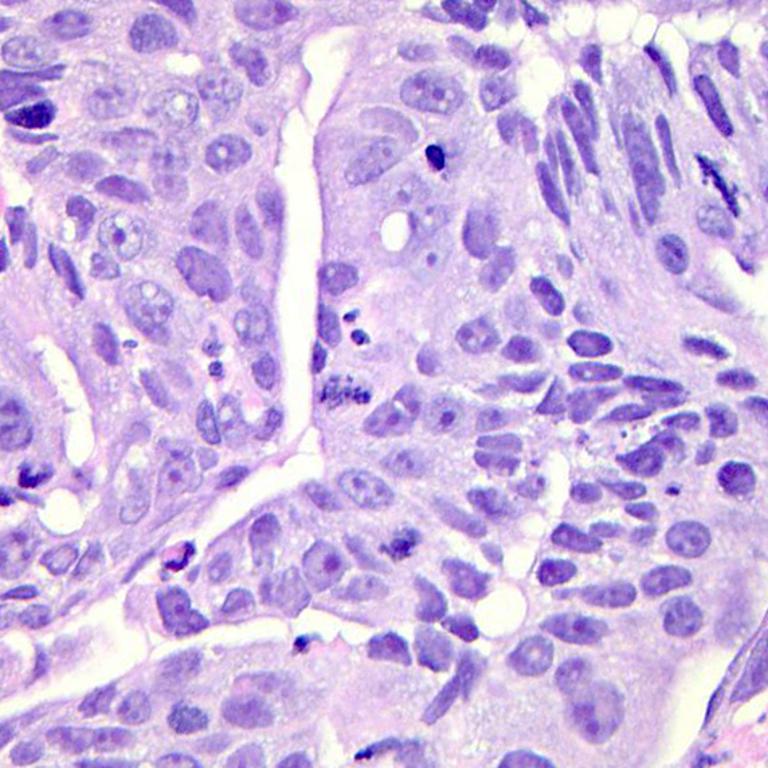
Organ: colon
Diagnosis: adenocarcinomas